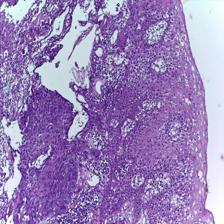
Diagnosis: OSCC